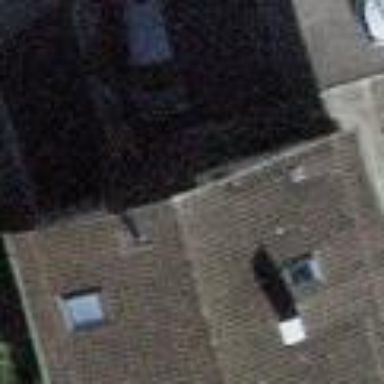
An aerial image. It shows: Building with tile roof.